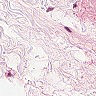
Metastatic tissue present: no